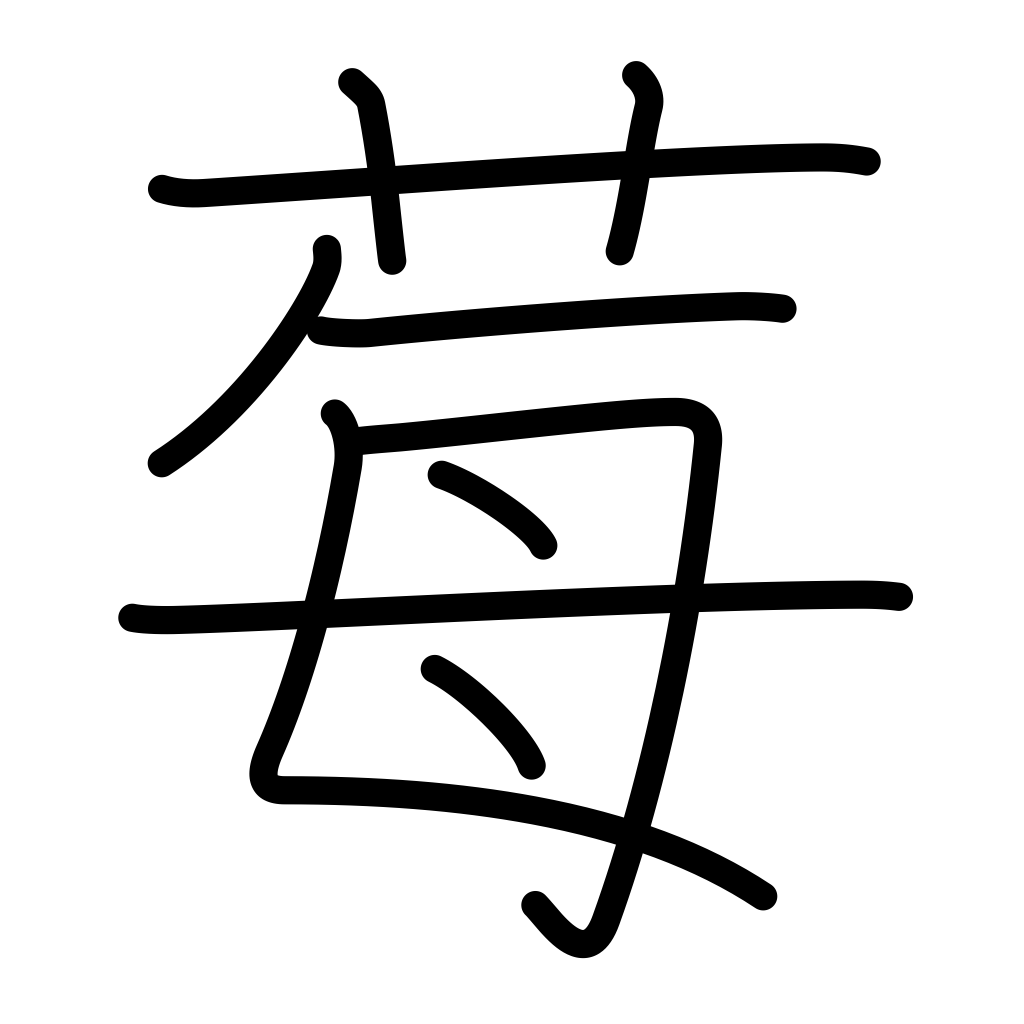
Meaning: wild strawberry